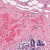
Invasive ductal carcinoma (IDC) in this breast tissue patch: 0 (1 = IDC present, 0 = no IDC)